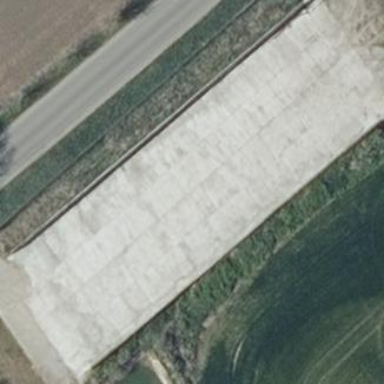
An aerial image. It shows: Bunker silo.